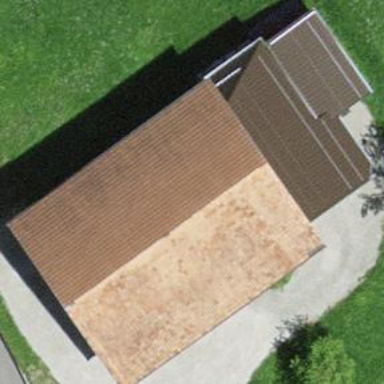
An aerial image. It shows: Rural barn.